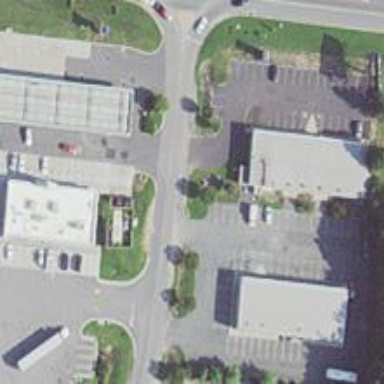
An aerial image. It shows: Commercial area.